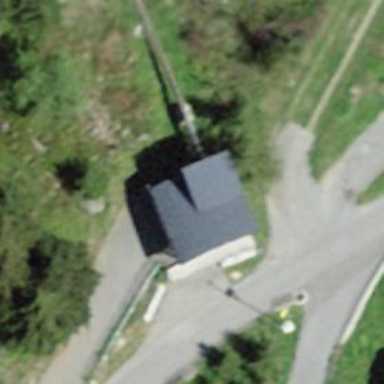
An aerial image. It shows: Funicular railway.